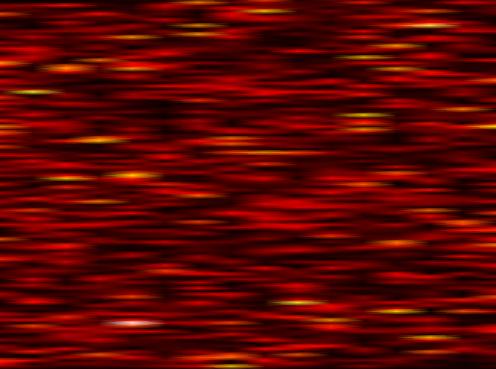
Label: FOFDM